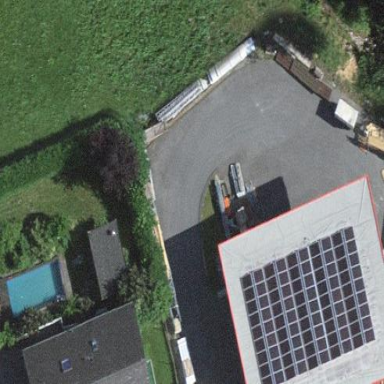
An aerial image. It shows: View of roof of building.